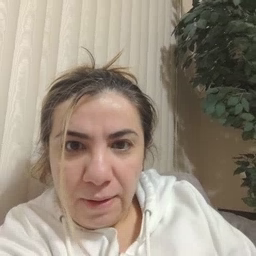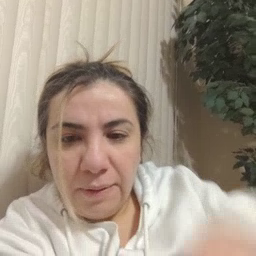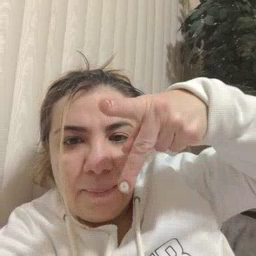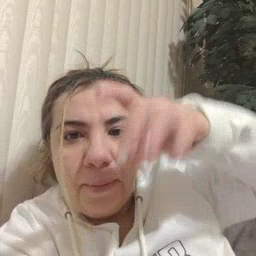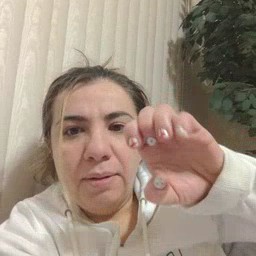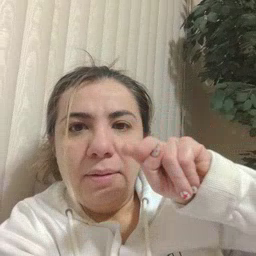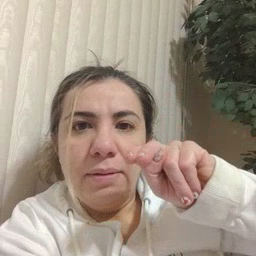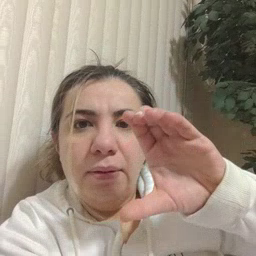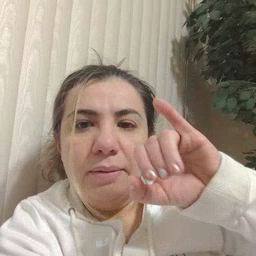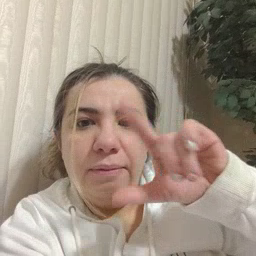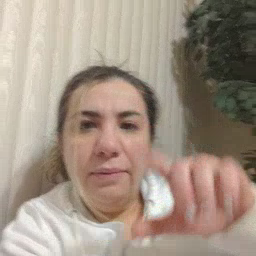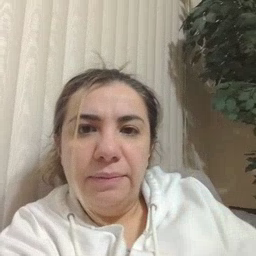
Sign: pencil